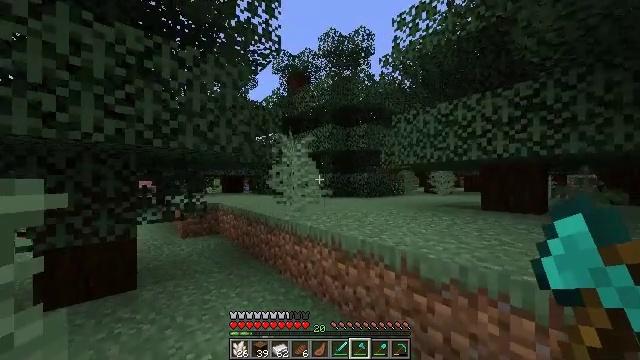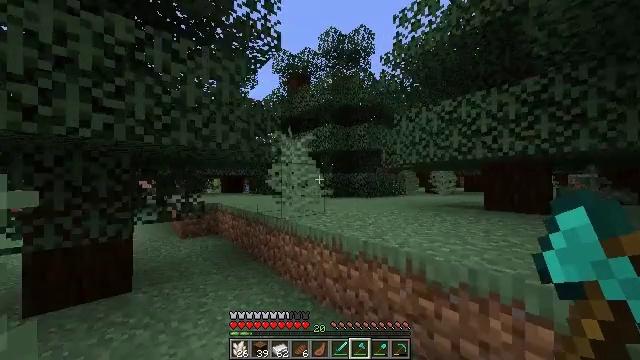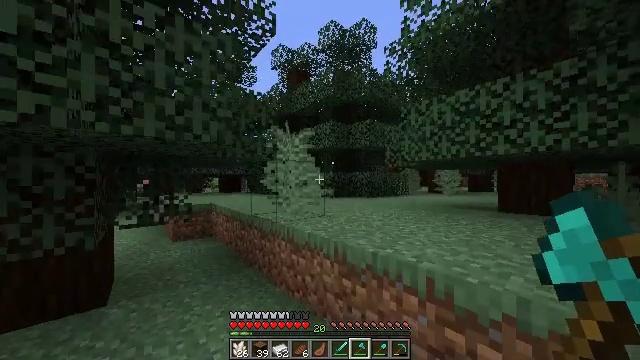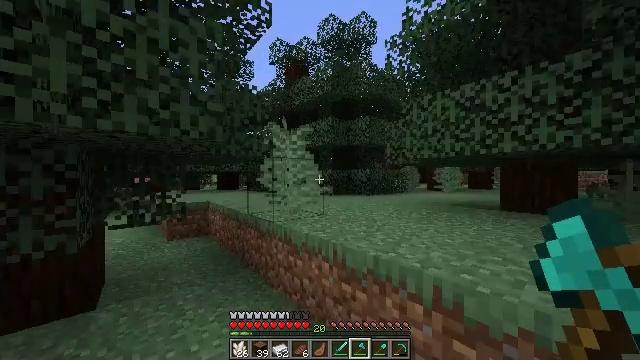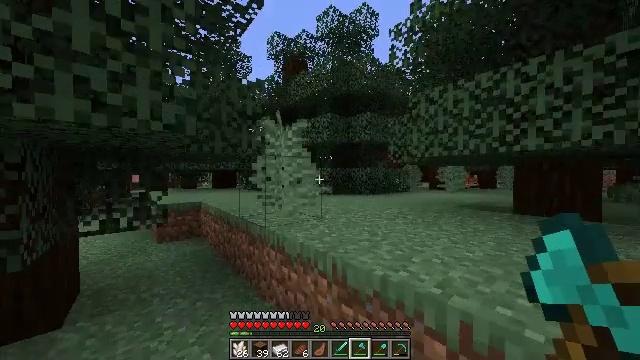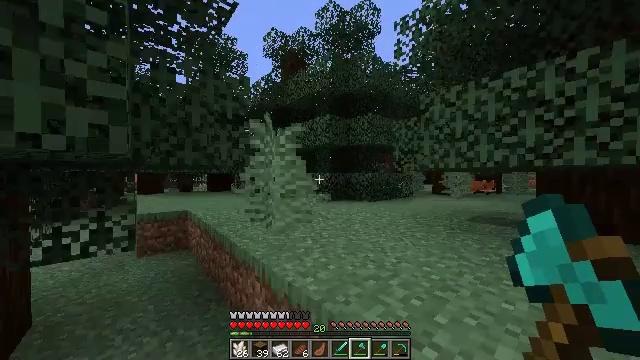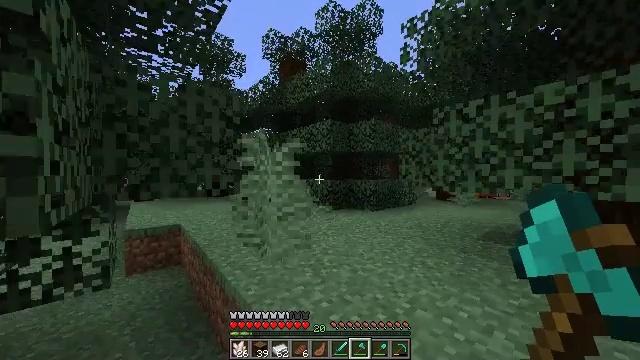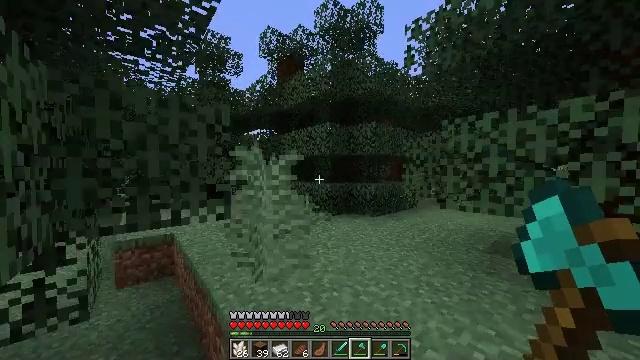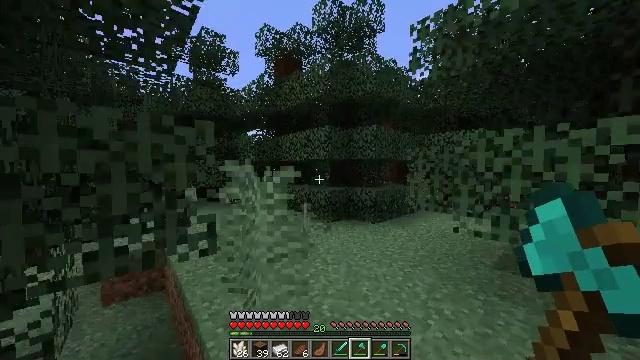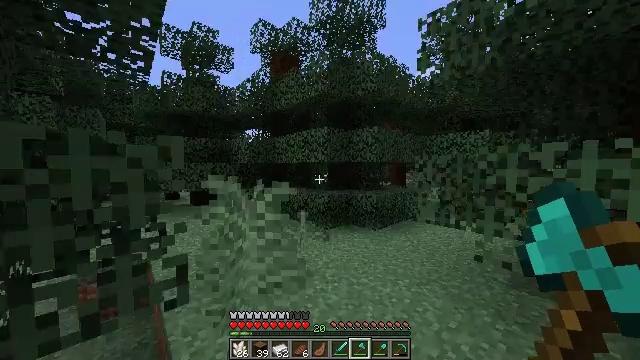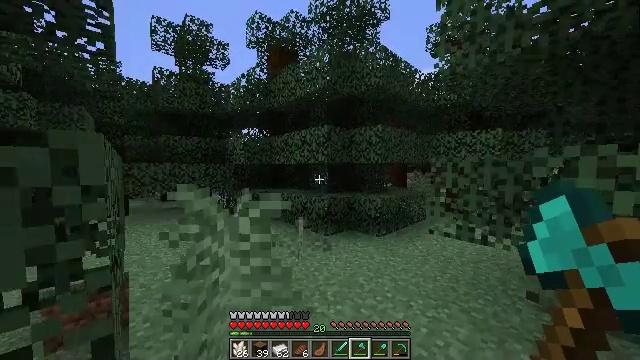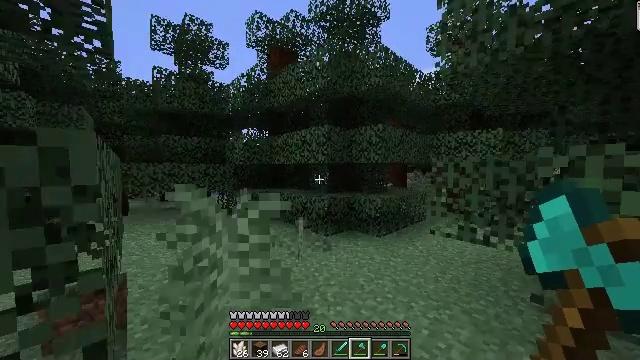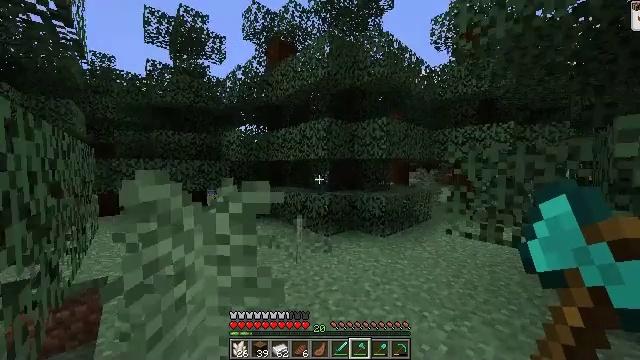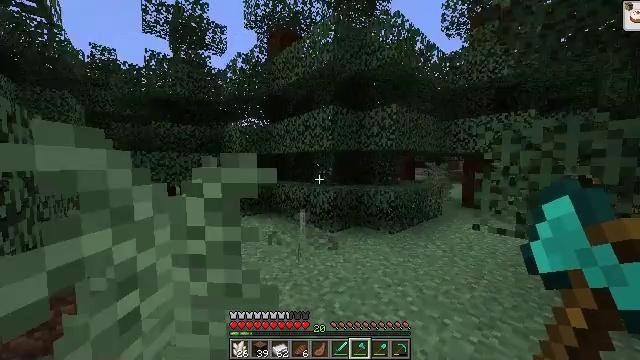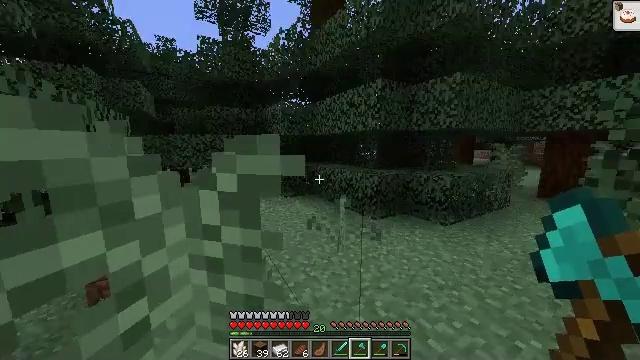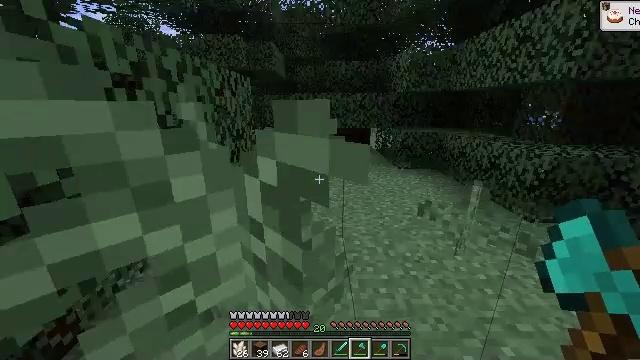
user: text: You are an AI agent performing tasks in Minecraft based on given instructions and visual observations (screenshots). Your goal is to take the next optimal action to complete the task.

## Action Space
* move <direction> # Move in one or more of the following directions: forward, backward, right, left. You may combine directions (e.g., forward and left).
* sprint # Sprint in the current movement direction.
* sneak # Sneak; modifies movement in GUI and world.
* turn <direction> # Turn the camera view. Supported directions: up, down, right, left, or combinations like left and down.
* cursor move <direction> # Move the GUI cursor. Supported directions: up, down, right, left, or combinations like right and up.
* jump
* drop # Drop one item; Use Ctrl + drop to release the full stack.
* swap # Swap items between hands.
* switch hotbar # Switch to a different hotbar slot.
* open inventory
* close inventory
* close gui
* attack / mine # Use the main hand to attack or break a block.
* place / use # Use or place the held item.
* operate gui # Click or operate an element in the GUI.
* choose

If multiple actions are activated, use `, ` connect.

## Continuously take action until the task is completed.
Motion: motion action
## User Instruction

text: Harvest the large fern for decoration.
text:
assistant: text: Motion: move forward
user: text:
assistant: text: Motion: move forward
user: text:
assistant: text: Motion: move forward
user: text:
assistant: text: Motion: move forward
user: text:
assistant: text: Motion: move forward, jump
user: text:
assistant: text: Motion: move forward, jump
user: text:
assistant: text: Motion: move forward, jump
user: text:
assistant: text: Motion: move forward, jump
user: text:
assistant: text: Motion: move forward, jump
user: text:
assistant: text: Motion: move forward, jump
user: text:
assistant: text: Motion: move forward, jump
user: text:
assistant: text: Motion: move forward, jump
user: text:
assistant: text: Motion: move forward, turn left
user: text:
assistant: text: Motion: turn left and down
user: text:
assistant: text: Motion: turn left and down
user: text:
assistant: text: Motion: turn left and down
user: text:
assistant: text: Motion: turn left and down
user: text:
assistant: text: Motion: turn left and down
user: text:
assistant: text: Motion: turn left and down
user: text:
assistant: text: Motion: turn left and down
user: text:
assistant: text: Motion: turn left and down
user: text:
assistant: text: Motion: turn left
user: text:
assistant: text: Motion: turn left
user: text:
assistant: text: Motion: no_op
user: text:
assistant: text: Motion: no_op
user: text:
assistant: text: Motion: no_op
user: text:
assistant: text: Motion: no_op
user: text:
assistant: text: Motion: turn right
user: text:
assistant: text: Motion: turn right
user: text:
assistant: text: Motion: turn right and up